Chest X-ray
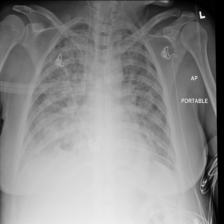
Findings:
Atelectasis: negative
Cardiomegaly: negative
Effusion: negative
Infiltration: negative
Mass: negative
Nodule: negative
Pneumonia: negative
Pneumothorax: negative
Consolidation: negative
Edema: negative
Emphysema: negative
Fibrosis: negative
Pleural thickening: negative
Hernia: negative